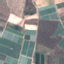
Land use / land cover class: PermanentCrop